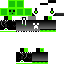
A male skeleton skin with green skin, wearing blonde helmet dressed in a green hoodie and black pants, featuring a closed mouth.